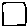
Label: square